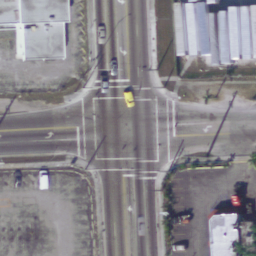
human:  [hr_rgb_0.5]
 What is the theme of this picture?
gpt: intersection

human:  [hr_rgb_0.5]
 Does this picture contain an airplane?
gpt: no

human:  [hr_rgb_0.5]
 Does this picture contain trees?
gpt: yes

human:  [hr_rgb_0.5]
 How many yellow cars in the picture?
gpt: one

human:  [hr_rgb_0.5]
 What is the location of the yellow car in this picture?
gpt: center